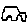
Label: car